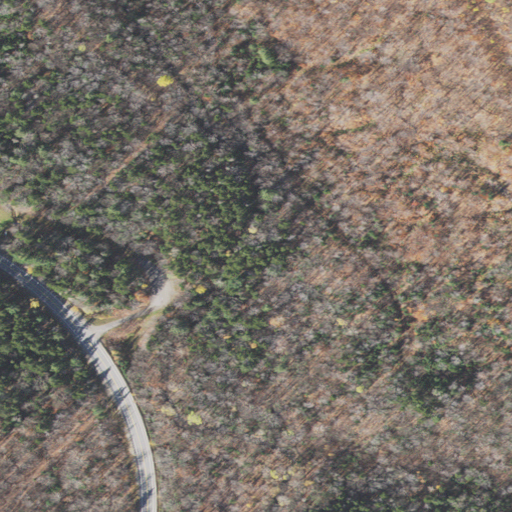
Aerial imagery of slope(s) in New Hampshire named The Flume containing deciduous forest, mixed forest, medium intensity development, low intensity development, and evergreen forest